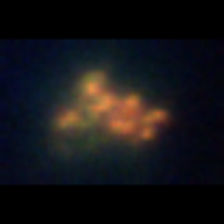
Taxon: Unknown_detritus
Group: Unknown